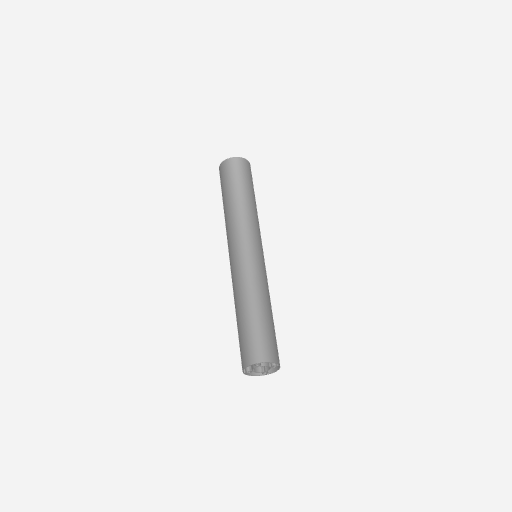
Part: GoTUBE216